Question: I get all rows in displaytag table same values i.e. It displays same values for all rows (i.e. last row values)
Below is the Action class snippet where I set the values in formbean
'''
public class FormIdSearch extends Action {
ResourceBundle rsBundle = ResourceBundle.getBundle("com.mindcraft.resources.ApplicationResource");
Collection formbeanCol = new ArrayList();
public ActionForward execute(ActionMapping mapping, ActionForm form,
HttpServletRequest request, HttpServletResponse response)
throws Exception {
Collection a = new ArrayList();
FormBean formbean = (FormBean)form;
ActionForward forward = new ActionForward();
ActionMessages message = new ActionMessages();
CMBConnection connection=new CMBConnection();
HRMSUtill hrms = new HRMSUtill();
IngUtill ing = new IngUtill();
AppUtill au = new AppUtill();
try{
String polNo=formbean.getPolicyNo();
String appN=(String)request.getAttribute("appno");
System.out.println("Application No.1" + appN);
String applnNo=formbean.getAppno();
System.out.println("Application No.2" + applnNo);
String appNo=(String)request.getParameter("appno");
System.out.println("Application No.3" + appNo);
HashMap<String, String> inpMap = new HashMap<String, String>();
CMBSearchResults srchResults = null;
CMBItem item = null;
inpMap.put(rsBundle.getString("CM_INDEXCLASS_ADVISORSLICENSING"), rsBundle.getString("CM_INDEXCLASS_ADVISORSLICENSING"));
//inpMap.put(rsBundle.getString("CM_INDEXCLASS_ADVISORSLICENSING"), rsBundle.getString("CM_INDEXCLASS_ADVISORSLICENSING"));
inpMap.put(rsBundle.getString("CM_COMMON_ADVISORCODE"), "AA5555");
inpMap.put(rsBundle.getString("CM_COLNAME_ADVISORCODE"), rsBundle.getString("CM_COLNAME_ADVISORCODE"));
inpMap.put(rsBundle.getString("CM_COMMON_APPNUMBER"), appNo);
inpMap.put(rsBundle.getString("CM_COLNAME_APPNUMBER"), rsBundle.getString("CM_COLNAME_APPNUMBER"));
String winId=(String)request.getSession().getAttribute("windowsId");
String empId = au.getEmpCodeOnWinId(winId);
System.out.println("winId===="+winId);
String ingBrCode="";
if(hrmsBrCode1.equalsIgnoreCase(ingBrCode1))
{
ServletContext servletcontext = request.getSession().getServletContext();
String cmbicmsrvsPath = servletcontext.getRealPath("WEB-INF/cmbicmsrvs.ini");
System.out.println("cmbicmsrvsPath "+cmbicmsrvsPath);
String icmsrvfilePath=servletcontext.getRealPath("WEB-INF/cmbicmsrvs.ini");
String icmmenvfilePath=servletcontext.getRealPath("WEB-INF/cmbicmenv.ini");
connection = new CMBConnection();
//CMConnectionPool cmConnect = new CMConnectionPool();
CMSearchDocuments searchDoc = new CMSearchDocuments();
CMConnectionPool.setIcmenvfile(icmmenvfilePath);
CMConnectionPool.setIcmsrvfile(icmsrvfilePath);
//System.out.println("HHHEYEEEYYEYE TRUE.........3");
connection=CMConnectionPool.getConnection();
srchResults=searchDoc.searchForDocumentsInCM(connection, inpMap);
Integer searchCount=srchResults.getCount();
System.out.println("searchCount "+searchCount);
LoggerUtil.logger.debug("searchCount "+searchCount);
HttpSession session = request.getSession(false);
session.setAttribute("searchCount",searchCount.toString());
for (int i = 0; i < searchCount; i++)
{
item = srchResults.getItem(i);
a=getDocumentMetaData(item,formbean);
String pid=item.getPidString();
request.setAttribute("pid", pid);
formbean.setPid(pid);
}
request.setAttribute("formbeanCol", a);
Object ia[] = a.toArray();
int sum = 0;
// sum the array
for(int i=0; i<ia.length; i++) {
sum += ((Integer) ia[i]).intValue();
System.out.println("Sum is: " + sum);
}
if(searchCount>0){
//for (int i = 0; i < srchResults.getCount(); i++){
item = srchResults.getItem(searchCount-1);
//getDocumentMetaData(item);
String pid = item.getPidString();
System.out.println("pid "+pid);
request.setAttribute("pid", pid);
forward=mapping.findForward("success");
}
else
{
forward=mapping.findForward("failure");
message.add("ErrorOccurred", new ActionMessage("Invalid.SearchResult"));
}
System.out.println("Search Done");
LoggerUtil.logger.debug("Search Done");
}
else
{
System.out.println("No Record Found");
LoggerUtil.logger.debug("No Record Found");
forward=mapping.findForward("failure");
message.add("ErrorOccurred", new ActionMessage("Invalid.SearchResult"));
}
saveMessages(request, message);
}
catch(Exception e){
forward=mapping.findForward("failure");
LoggerUtil.logger.debug("Exception in FormIdSearch ",e);
e.printStackTrace();
}
finally{
try{
if(connection!=null){
CMConnectionPool.freeConnection(connection);
}
}
catch(Exception e)
{
forward=mapping.findForward("failure");
LoggerUtil.logger.debug("Exception in FormIdSearch in finally block Closing CM Connection",e);
}
}
return forward;
}
public Collection getDocumentMetaData(CMBItem item,FormBean formbean)
throws CMBException, Exception
{
// Get document metadata attributes
String FormID = item.getAttrValue(0);
System.out.println(item.getAttrValue(0));
System.out.println(item.getAttrValue(1));
System.out.println(item.getAttrValue(2));
System.out.println(item.getAttrValue(3));
System.out.println(item.getAttrValue(4));
formbean.setFormID(FormID);
String MainDocument=item.getAttrValue(1);
formbean.setMainDocument(MainDocument);
String SubDocument=item.getAttrValue(2);
formbean.setSubDocument(SubDocument);
formbean.setAppNumber(item.getAttrValue(3));
formbean.setBranchCode(item.getAttrValue(4));
formbean.setAdvisor_NAME(item.getAttrValue(5));
formbean.setAdvisor_Code(item.getAttrValue(6));
formbeanCol.add(formbean);
System.out.println("formbeanCol.size() "+formbeanCol.size());
return formbeanCol;
}
}
'''
JSP
'''
<display:table name="formbeanCol" export="false" pagesize="20" sort="list" id="data" requestURI="" class="tablelist">
<display:column title="advisor_Code" sortable="true" property="advisor_Code"></display:column>
<display:column title="formID" sortable="true" property="formID"></display:column>
<display:column title="mainDocument" sortable="true" property="mainDocument"></display:column>
<display:column title="SubDocument" sortable="true" property="subDocument"></display:column>
<display:column title="AppNumber" sortable="true" property="appNumber"></display:column>
<display:column title="branchCode" sortable="true" property="branchCode"></display:column>
<display:column title="advisor_NAME" sortable="true" property="advisor_NAME"></display:column>
</display:table>
'''

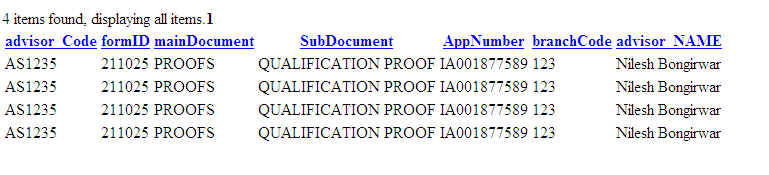
Answer: The issue is that you are using the single instance of FormBean (the one that's passed into the Action by Struts) in getDocumentMetaData. So your collection (formbeanCol) ends up with each entry pointing to the same FormBean instance. So in your last iteration you will be setting the values for this FormBean to the last data row, and all entries point to this.
I would advise not using FormBean for this (use a simple bean instead), and create a new instance each time in getDocumentMetaData. If you do want to continue to use FormBean then a simple fix is to change getDocumentMetaData as follows:
'''
public Collection getDocumentMetaData(CMBItem item,FormBean formbean)
throws CMBException, Exception
{
FormBean bean = new FormBean();
// Get document metadata attributes
String FormID = item.getAttrValue(0);
bean.setFormID(FormID);
// etc
formbeanCol.add(bean);
return formbeanCol;
}
'''
This issue does highlight the dangers of using 'global' variables (in this case formbean and formbeanCol).
FYI, you should avoid instance variables in Actions as Actions in Struts 1.x are globally scoped, i.e. one instance will be shared between different requests. Your formbeanCol will probably get increasingly large and you may get concurrency issues. Just declare formbeanCol as a local variable in the execute method.